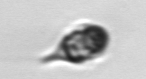
Label: Mesodinium